Question: All - Trying to do 2 things: I have a simple app and am trying to bind my Viewmodel collection to my view. Have 2 approaches in mind but am getting stuck on both of them:
Approach 1: Using Grid as a container to bind the textblock property.
Approach 2: Binding an attribute of the object directly to a textblock on my view (not using grid as a container and its Datacontext property)
'''
public class Rule_Model_1
{
public string topMessage { get; set; }
public List<string> recipients { get; set; }
public string bottomMessage { get; set; }
public string hypLink { get; set; }
public OCCBlock blockType { get; set; }
public enum OCCBlock
{
HardBlock,
SoftBlock,
ModifyAndSend
}
}
'''
'''
class Rule_VM_1
{
#region Properties
public List<Rule_Model_1> rule { get; set; }
#endregion
#region Constructor
public Rule_VM_1()
{
#region Initializing a Rule
rule = new List<Rule_Model_1>();
rule.Add(new Rule_Model_1()
{
topMessage = "Lorem ipsum dolor sit amet.",
recipients = new List<string> {"pr@hotmail.com", "pra@gmail.com"},
bottomMessage = "Lorem ipsum dolor sit amet",
hypLink = "http://www.abc.com",
blockType = Rule_Model_1.OCCBlock.HardBlock
});
#endregion
}
#endregion
}
'''
'''
public partial class Rule_UI_1 : UserControl
{
Rule_VM_1 rulevm1;
public Rule_UI_1()
{
InitializeComponent();
rulevm1 = new Rule_VM_1();
DataContext = rulevm1;
}
}
'''
'''
<UserControl x:Class="OCC_WPF_POC.Rule_UI_1"
xmlns="http://schemas.microsoft.com/winfx/2006/xaml/presentation"
xmlns:x="http://schemas.microsoft.com/winfx/2006/xaml"
xmlns:mc="http://schemas.openxmlformats.org/markup-compatibility/2006"
xmlns:d="http://schemas.microsoft.com/expression/blend/2008"
mc:Ignorable="d">
<GroupBox Header="Rule Details">
<Grid HorizontalAlignment="Center" VerticalAlignment="Center">
<Grid.ColumnDefinitions>
<ColumnDefinition Width="Auto"></ColumnDefinition>
<ColumnDefinition Width="*"></ColumnDefinition>
</Grid.ColumnDefinitions>
<Grid Grid.Column="1" DataContext="{Binding rule}">
<Grid.RowDefinitions>
<RowDefinition Height="50"></RowDefinition>
<RowDefinition Height="200"></RowDefinition>
<RowDefinition Height="50"></RowDefinition>
</Grid.RowDefinitions>
<TextBlock Grid.Row="0" Text="{Binding topmessage}" />
</Grid>
</Grid>
</GroupBox>
'''
The view still shows nothing. Also as mentioned above - how do i have both the approaches working? Any code samples is greatly appreciated
Image Attached
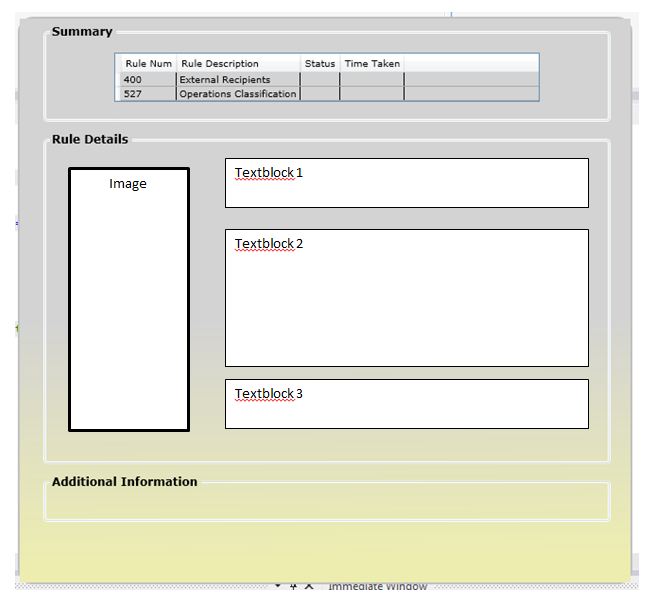
Answer: The problem is that you need a list view to bind to a collection property ('rule'). This should work:
'''
<ListBox Grid.Column="1" ItemsSource="{Binding rule}">
<ListBox.ItemTemplate>
<DataTemplate>
<TextBlock Text="{Binding topmessage}" />
</DataTemplate>
</ListBox.ItemTemplate>
</ListBox>
'''
To bind to the grid, you can set the 'DataContext' using an indexer '[]':
'''
<Grid Grid.Column="1" DataContext="{Binding rule[0]}">
<TextBlock Grid.Row="0" Text="{Binding topmessage}" />
</Grid>
'''
And without the Grid:
'''
<TextBlock Text="{Binding rule[0].topmessage}" />
'''